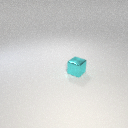
small cyan metal cube